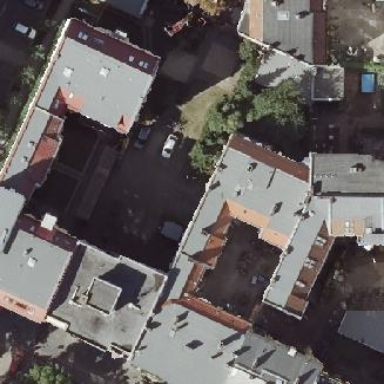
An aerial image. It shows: Residential building with double saltbox roof shape.